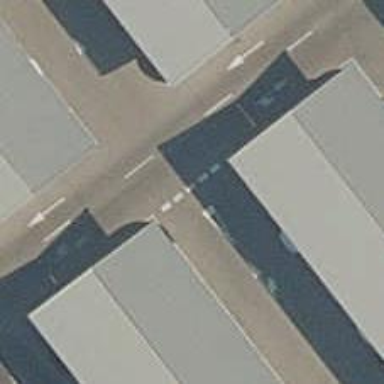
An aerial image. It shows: Road with "give way" sign.